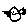
Label: bird